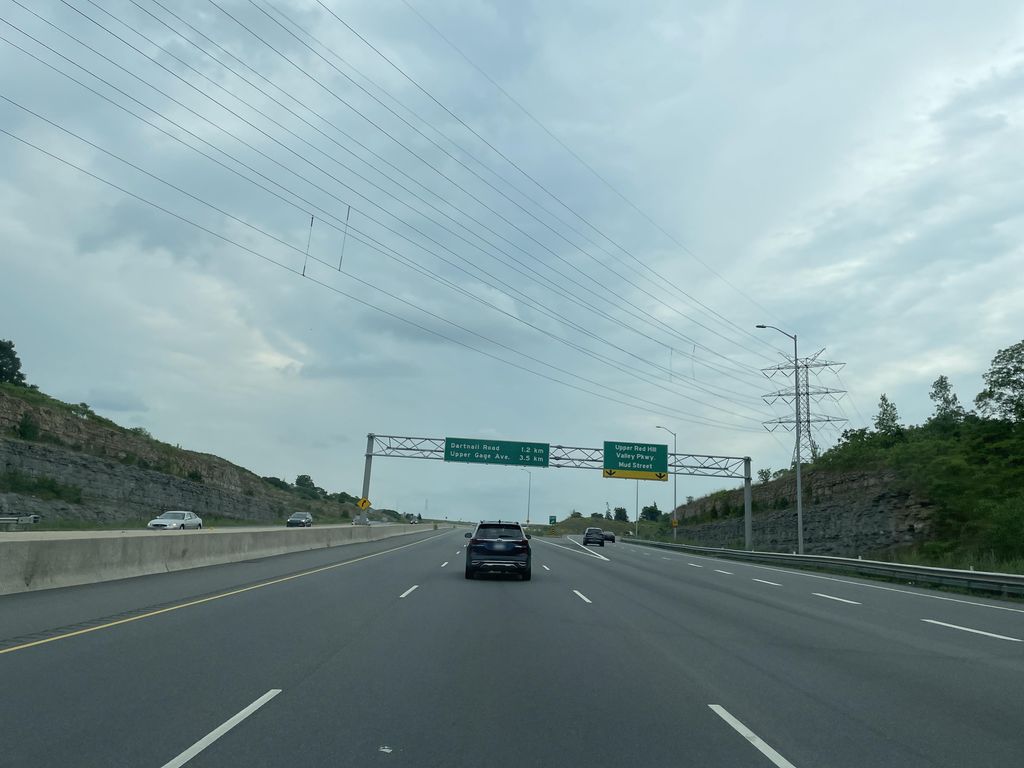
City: hamilton